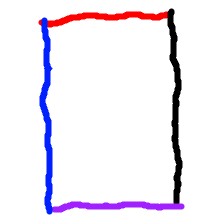
Shape: rectangle